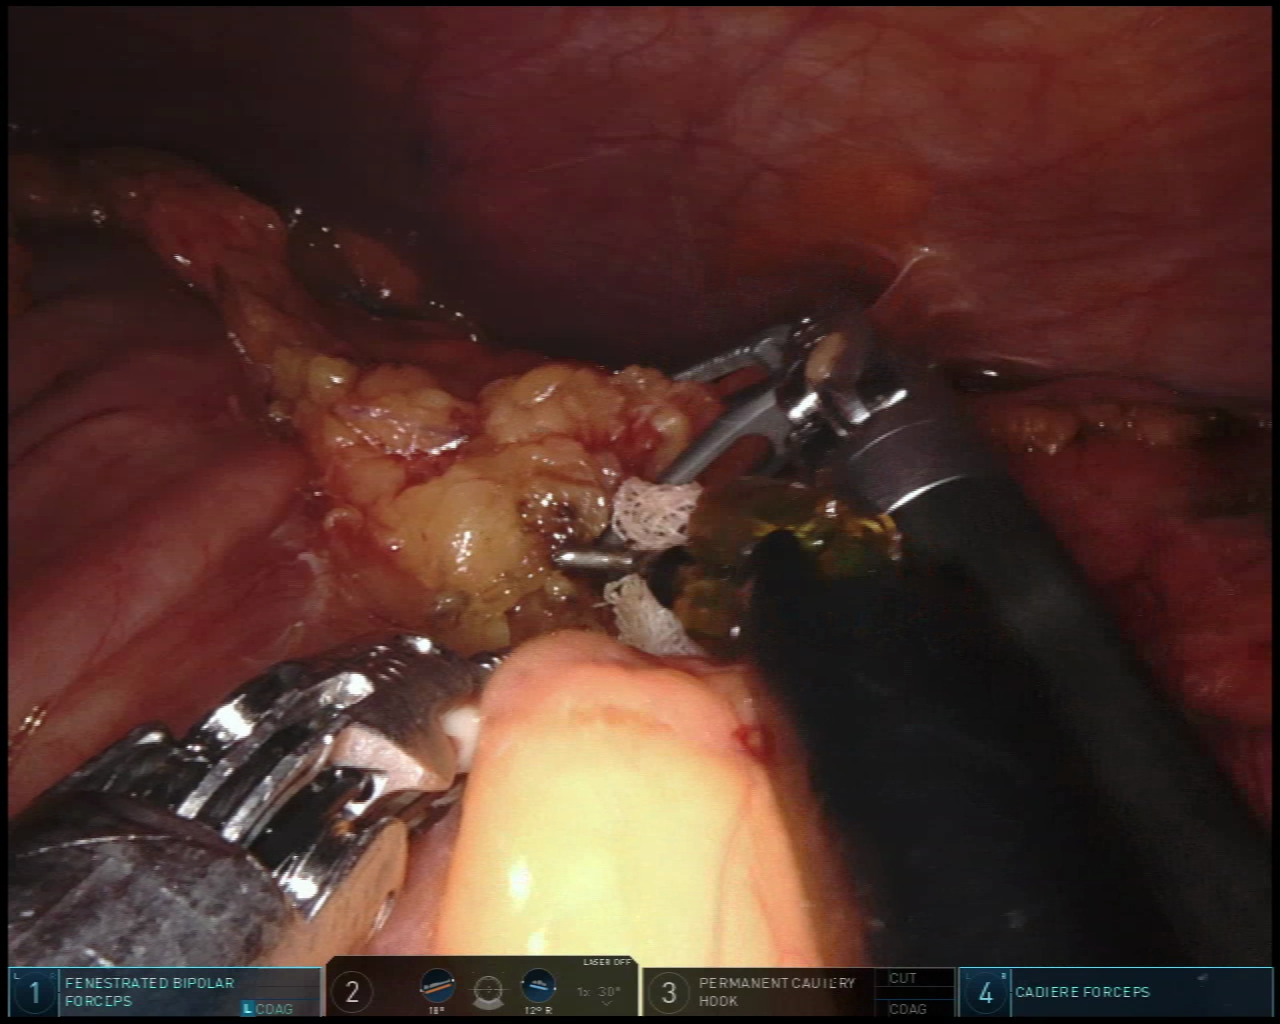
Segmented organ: spleen
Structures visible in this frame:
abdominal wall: yes
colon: yes
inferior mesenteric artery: no
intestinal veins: no
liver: no
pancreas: no
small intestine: no
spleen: yes
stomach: no
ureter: no
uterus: no
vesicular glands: no